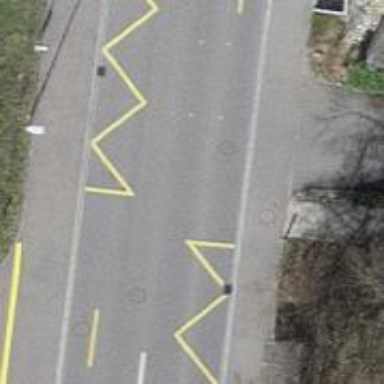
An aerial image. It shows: Bus stop with stop position for public transport.